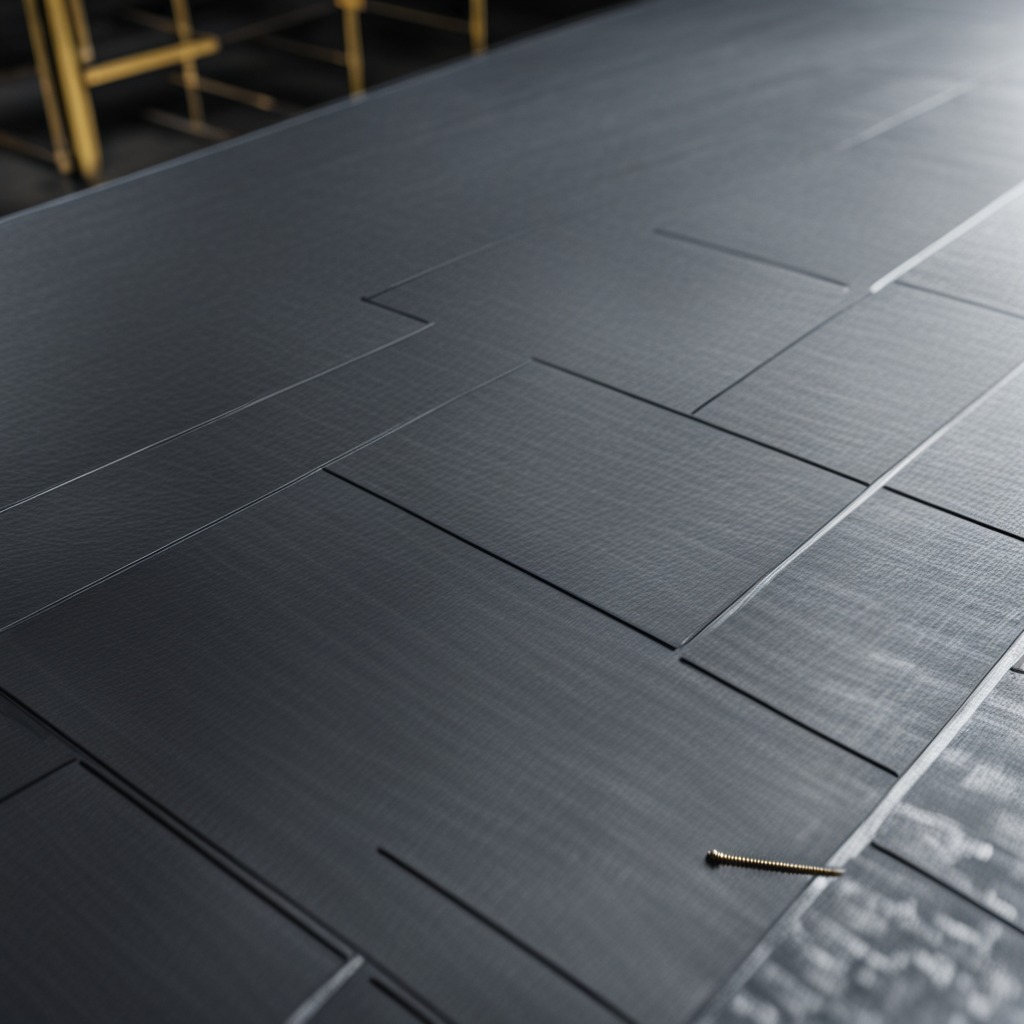
A metal screw is lying on the cold steel table in a mining workshop.